Question: I am using the 'QTableView' to display a QAbstractTableModel:
'''
#include <QtGui/QApplication>
#include <QAbstractTableModel>
#include <QTableView>
class TestModel : public QAbstractTableModel
{
public:
int rowCount(const QModelIndex &parent = QModelIndex()) const
{
return 2;
}
int columnCount(const QModelIndex &parent = QModelIndex()) const
{
return 2;
}
QVariant data(const QModelIndex &index, int role) const
{
switch (role)
{
case Qt::DisplayRole:
{
return 4 - index.row() + index.column();
}
}
return QVariant();
}
};
int main(int argc, char *argv[])
{
QApplication a(argc, argv);
QTableView table;
TestModel model;
table.setModel(&model);
table.setSortingEnabled(true);
table.sortByColumn(0, Qt::AscendingOrder);
table.reset();
table.show();
return a.exec();
}
'''

The problem is that the result is exactly the same when I use:
'''
table.sortByColumn(0, Qt::AscendingOrder);
'''
or
'''
table.sortByColumn(0, Qt::DescendingOrder);
'''
or
'''
table.sortByColumn(1, Qt::AscendingOrder);
'''
or
'''
table.sortByColumn(1, Qt::DescendingOrder);
'''
What am I doing wrong?
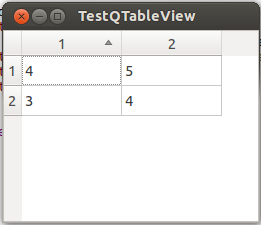
Answer: 'QAbstractTableModel' provides an empty 'sort()' implementation.
Try doing
'''
TestModel model;
QSortFilterProxyModel proxyModel;
proxyModel.setSourceModel( &model );
table.setModel( &proxyModel );
'''